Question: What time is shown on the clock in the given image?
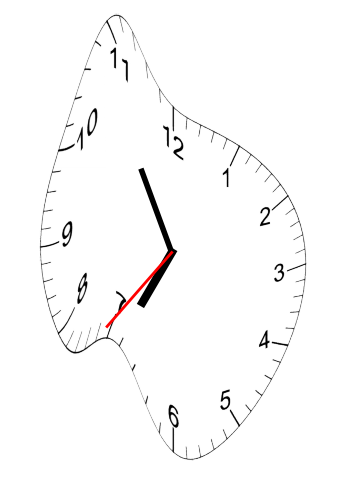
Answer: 06:54:36